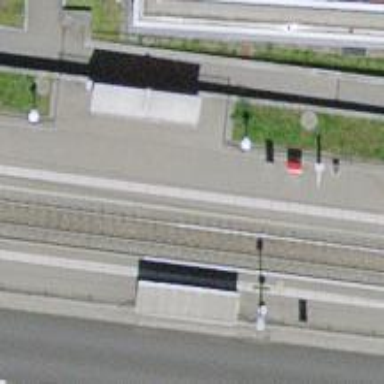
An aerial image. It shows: Light rail halt on the railway.